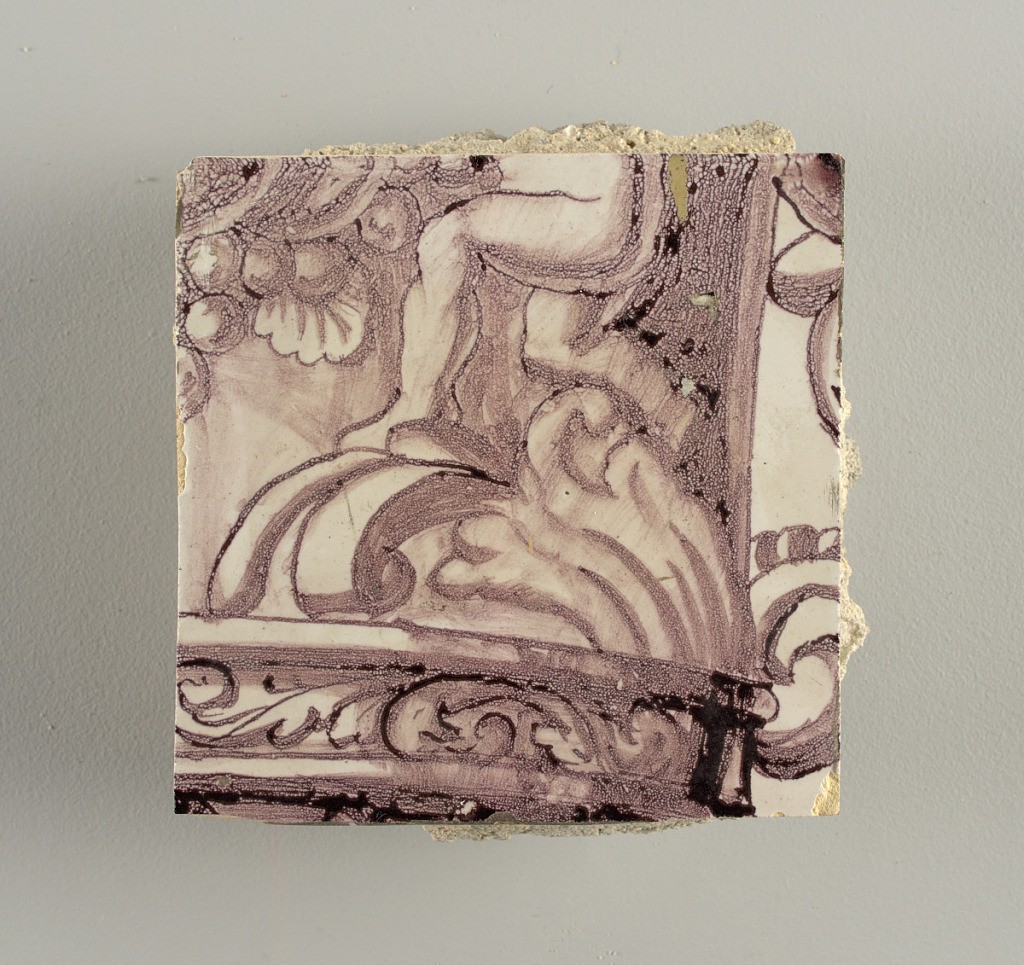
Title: Tile wall facing
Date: ca. 1725
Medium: Tin-glazed earthenware, underglaze
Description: Horizontal rectangle.  Thirty tiles wide and twenty-three tiles high with opening for fireplace eleven tiles wide and ten high.  Foliage arabesques disposed about three vertical axes from which are emphazised by urns at center and right, and at left by the figure of a standing woman carrying an infant on her arm and accompanied by two children.